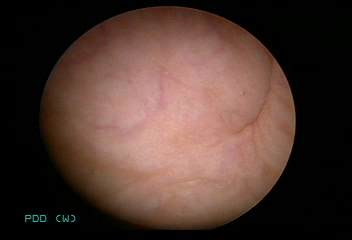
Modality: WLC
Class: Normal mucosa
Bladder cancer association: No